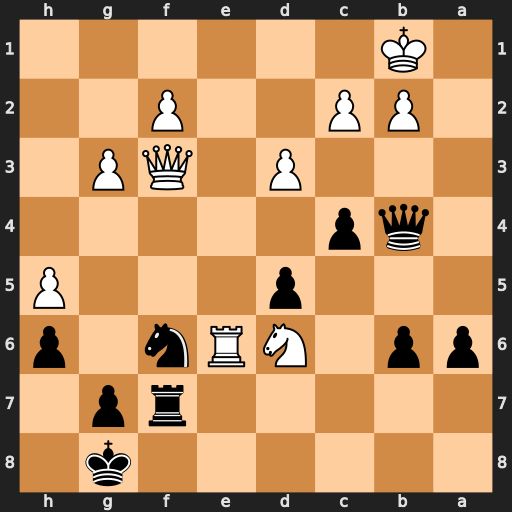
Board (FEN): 6k1/5rp1/pp1NRn1p/3p3P/1qp5/3P1QP1/1PP2P2/1K6
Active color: b
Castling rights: -
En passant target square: -
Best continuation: c3 Re8+ Rf8 Rxf8+ Kxf8